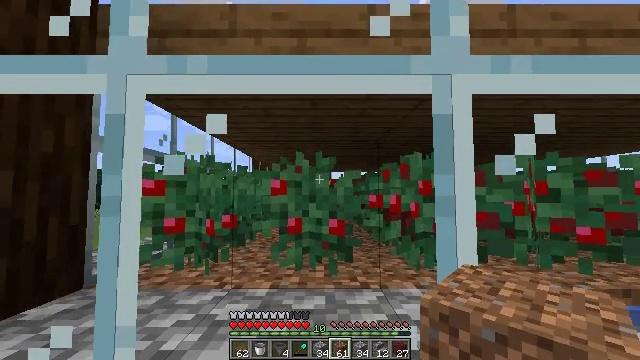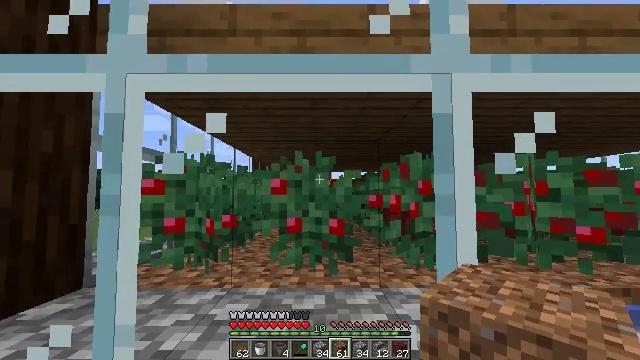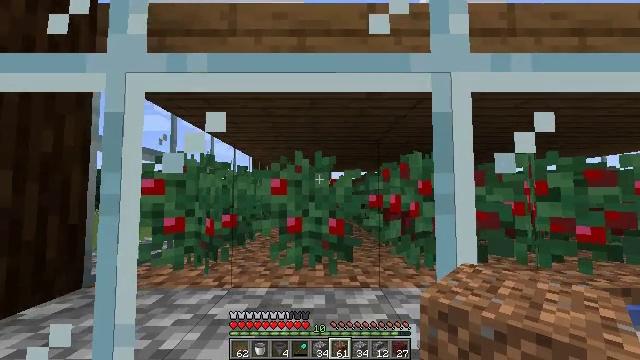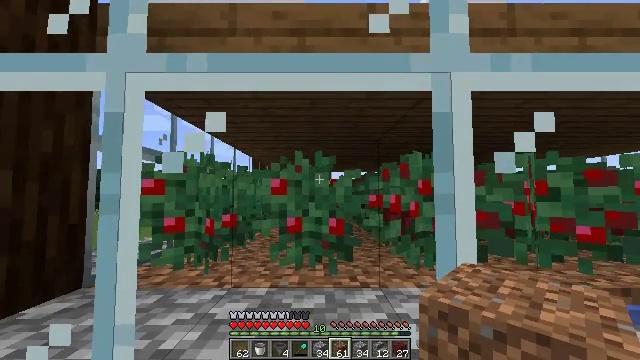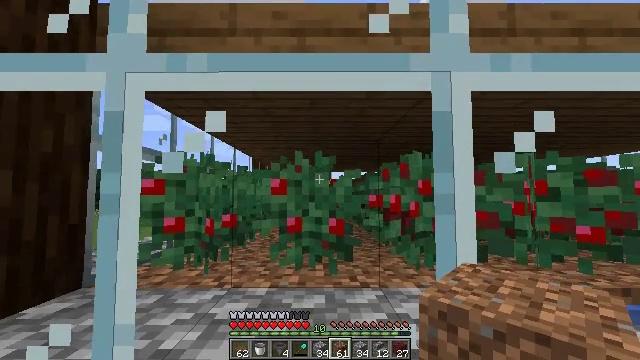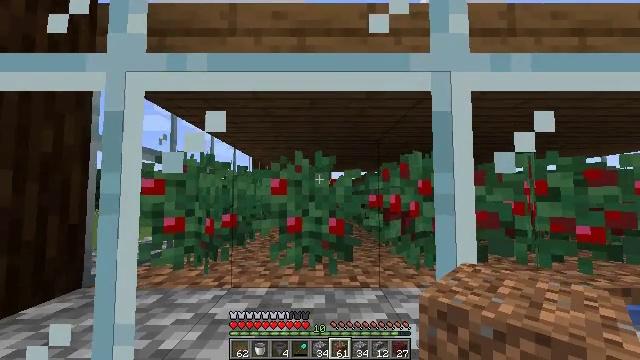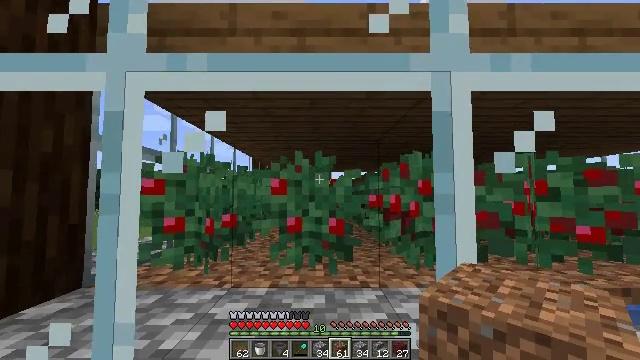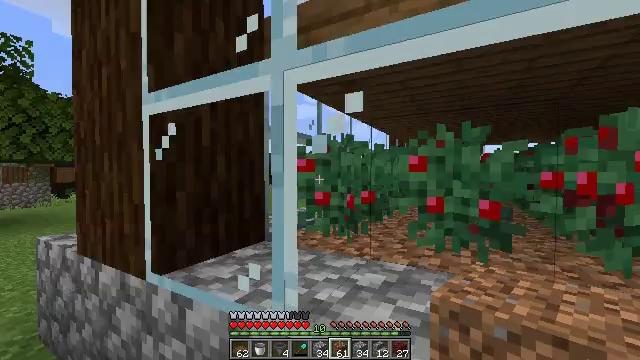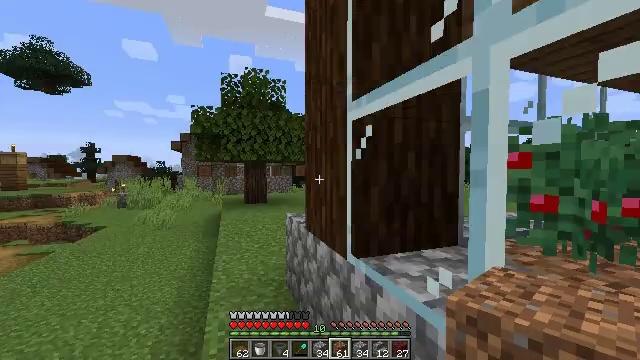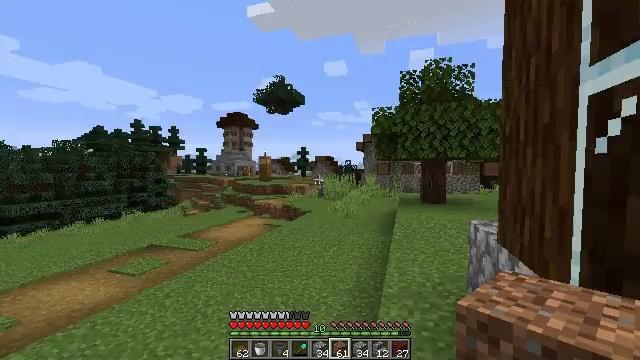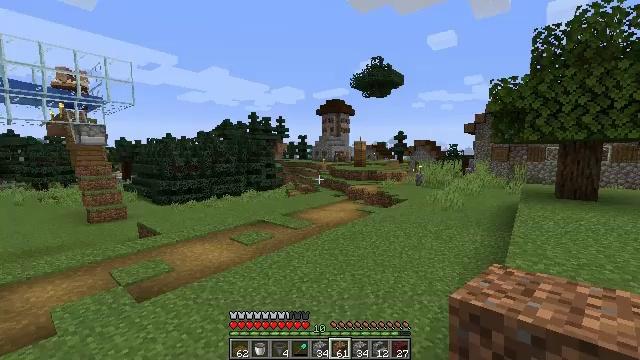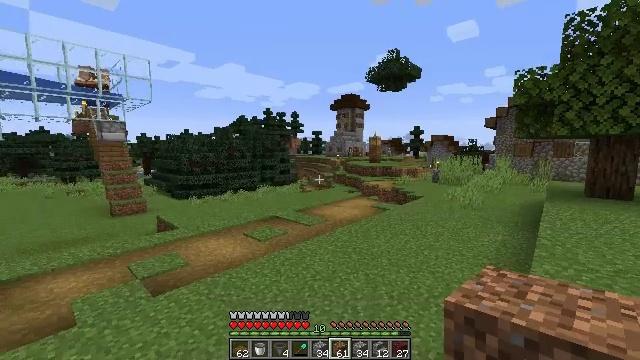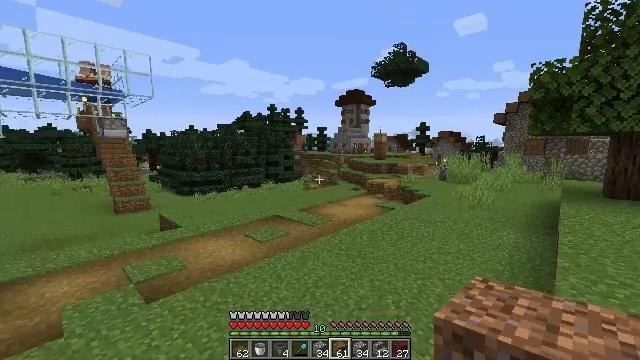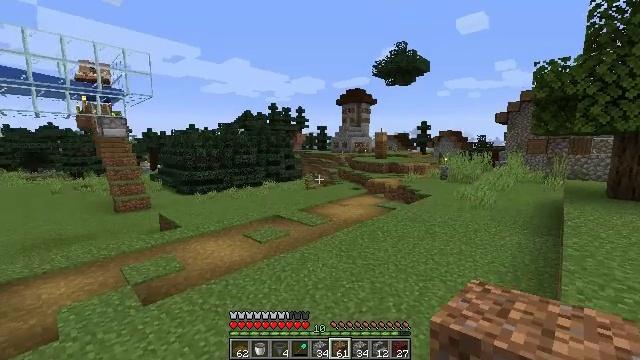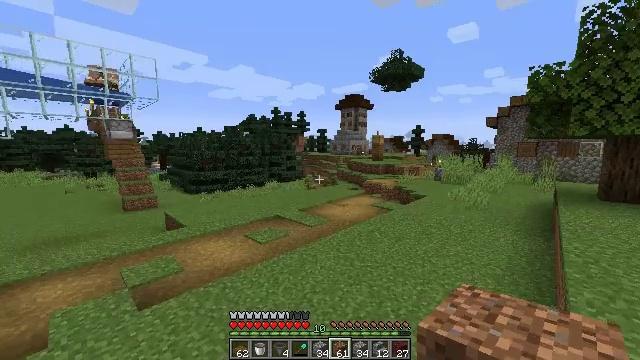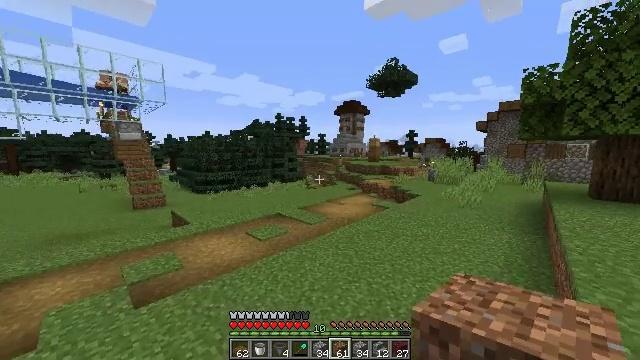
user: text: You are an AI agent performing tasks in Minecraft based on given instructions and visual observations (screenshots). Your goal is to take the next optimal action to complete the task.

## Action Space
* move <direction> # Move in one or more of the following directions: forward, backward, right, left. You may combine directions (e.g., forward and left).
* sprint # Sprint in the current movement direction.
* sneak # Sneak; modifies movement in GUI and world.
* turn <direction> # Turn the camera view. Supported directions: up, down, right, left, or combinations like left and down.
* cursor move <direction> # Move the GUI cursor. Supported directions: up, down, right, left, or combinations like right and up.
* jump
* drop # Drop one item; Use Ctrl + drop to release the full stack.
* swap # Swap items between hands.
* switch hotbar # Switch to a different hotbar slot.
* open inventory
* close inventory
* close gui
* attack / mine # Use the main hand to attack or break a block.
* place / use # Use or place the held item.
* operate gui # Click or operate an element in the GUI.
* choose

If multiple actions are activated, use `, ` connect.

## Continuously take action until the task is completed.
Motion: motion action
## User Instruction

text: Use cobblestones to craft a cobblestone wall.
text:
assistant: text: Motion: no_op
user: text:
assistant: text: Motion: no_op
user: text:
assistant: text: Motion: no_op
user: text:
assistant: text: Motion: no_op
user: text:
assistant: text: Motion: no_op
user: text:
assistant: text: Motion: no_op
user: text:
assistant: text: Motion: turn left and down
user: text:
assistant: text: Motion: move forward, turn left
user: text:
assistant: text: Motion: move forward, turn left
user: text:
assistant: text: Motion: move forward, turn left and down
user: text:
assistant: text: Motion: move forward, turn left
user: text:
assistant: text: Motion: move forward, turn left
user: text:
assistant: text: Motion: move forward, sprint
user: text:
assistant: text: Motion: move forward, sprint
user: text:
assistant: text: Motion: move forward, sprint
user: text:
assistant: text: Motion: move forward
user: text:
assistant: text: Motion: move forward
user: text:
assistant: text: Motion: move forward, sprint
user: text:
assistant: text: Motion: move forward, sprint, turn right
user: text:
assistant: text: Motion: move forward, sprint, turn right and down
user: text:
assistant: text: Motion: move forward, turn right and down
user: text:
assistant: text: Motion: move forward, turn right
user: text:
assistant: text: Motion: move forward, turn right, jump
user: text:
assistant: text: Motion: move forward, jump
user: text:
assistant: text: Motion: move forward, jump
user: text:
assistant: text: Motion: move forward, jump
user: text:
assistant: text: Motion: move forward, jump
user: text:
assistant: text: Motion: move forward, jump
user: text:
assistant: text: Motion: move forward, jump
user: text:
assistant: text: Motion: move forward, turn right, jump